Chest X-ray:
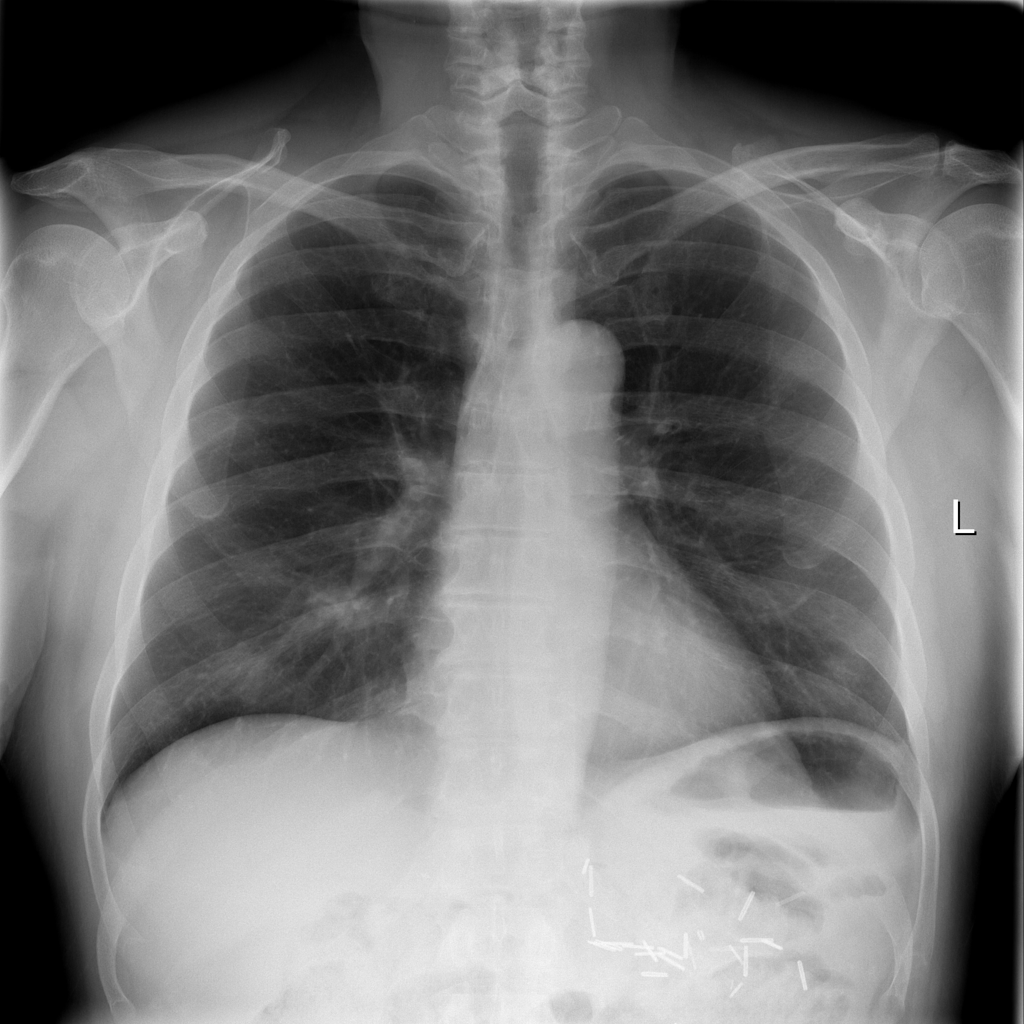
No abnormal finding: yes